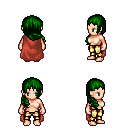
a pixel art fantasy rpg character, female body template, human, light skin, maroon cape, gold greaves, green right-swept hairstyle, four views (front, back, left, right), 2x2 character sprite sheet, small pixel art, hard edges, no anti-aliasing